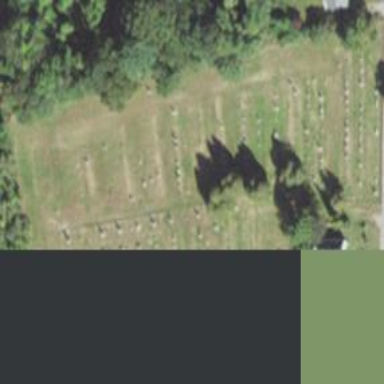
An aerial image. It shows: Cemetery.